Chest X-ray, AP view. Patient: 58 years old, sex M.
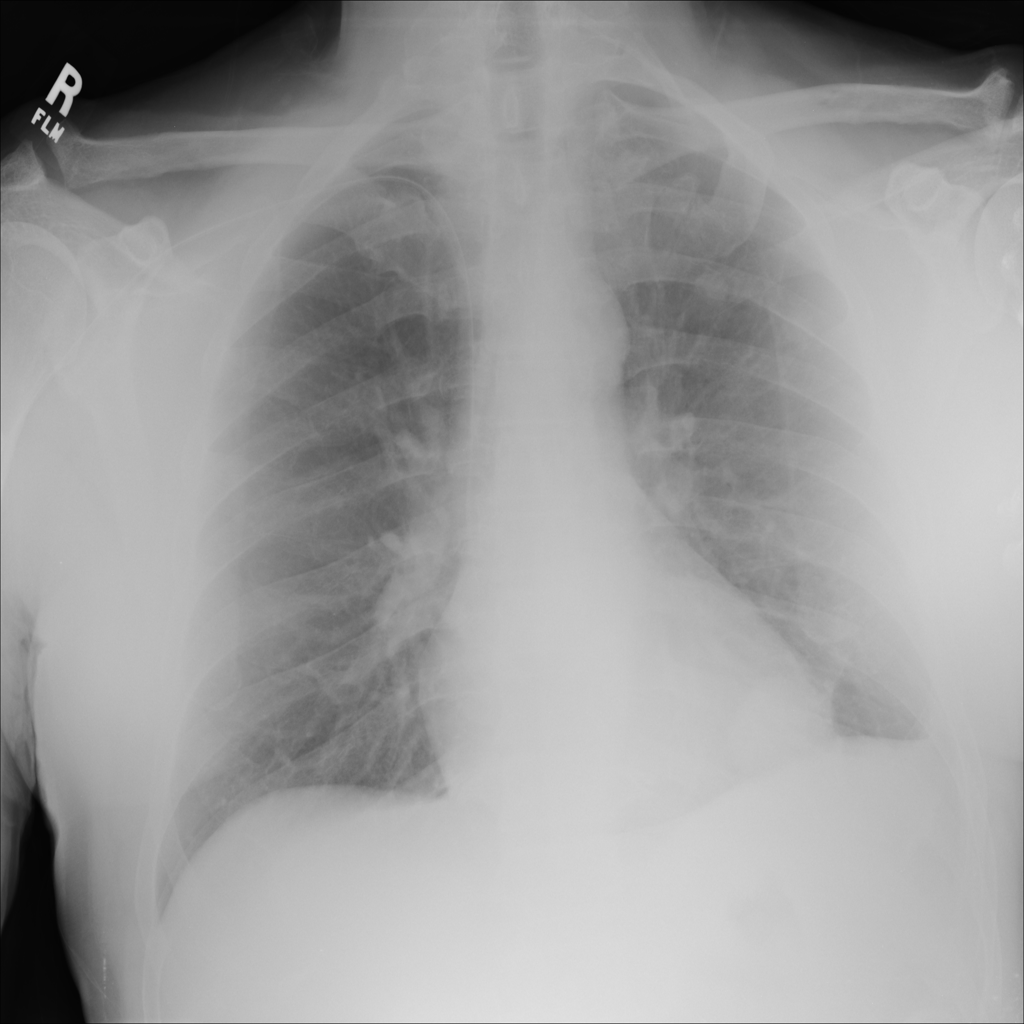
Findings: Mass